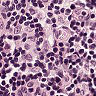
Metastatic tissue present: no